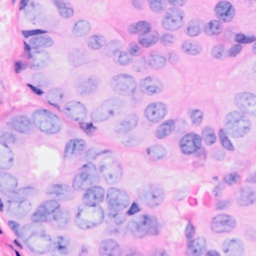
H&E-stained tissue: Breast